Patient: sex F, age 70
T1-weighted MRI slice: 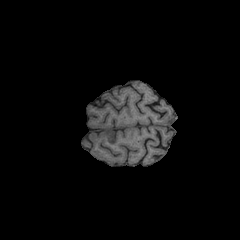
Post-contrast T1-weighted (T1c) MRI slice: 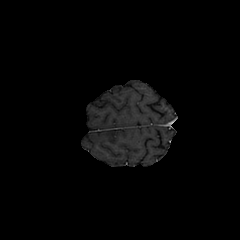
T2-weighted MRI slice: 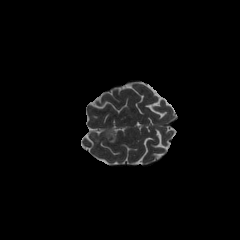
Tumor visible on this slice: yes
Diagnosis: Oligodendroglioma, IDH-mutant, 1p/19q-codeleted
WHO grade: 2